Aerial crown-view tile of a tropical tree (Barro Colorado Island, Panama), acquired 20250616:
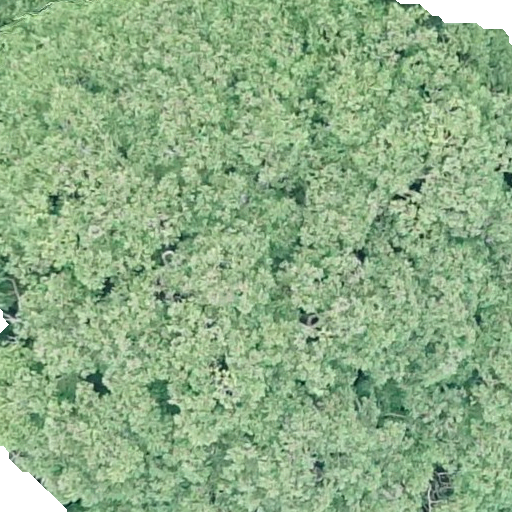
Species: Dipteryx oleifera
GBIF accepted scientific name: Dipteryx oleifera
Crown area: 542.552 m²